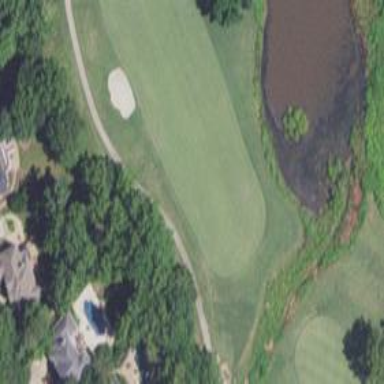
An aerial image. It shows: Golf hole.